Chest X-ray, AP view. Patient: 68 years old, sex M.
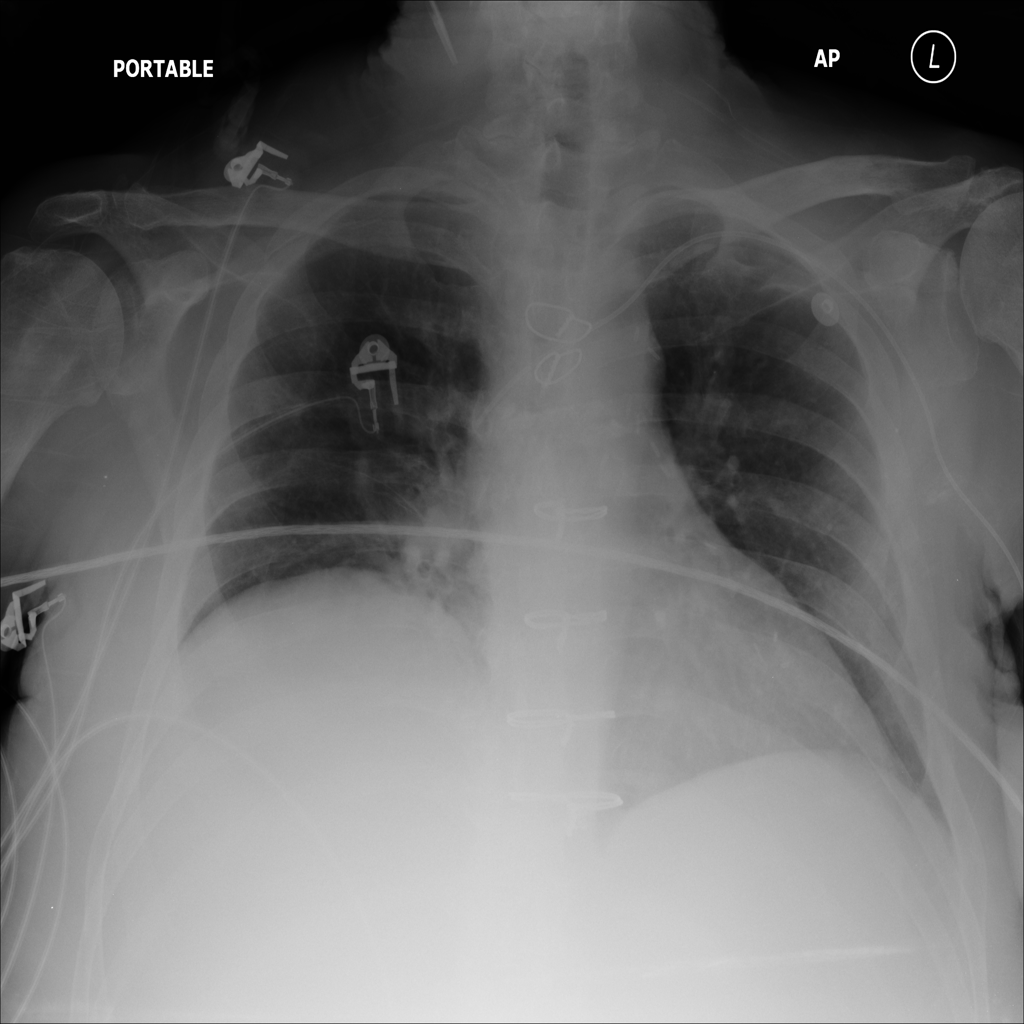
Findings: No Finding